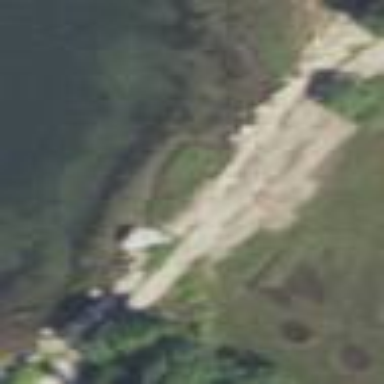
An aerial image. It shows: Breakwater made of rocks.